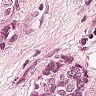
Metastatic tissue present: yes